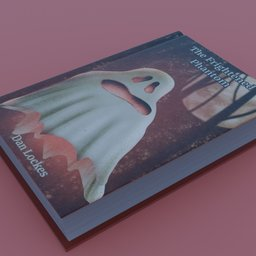
Label: tools